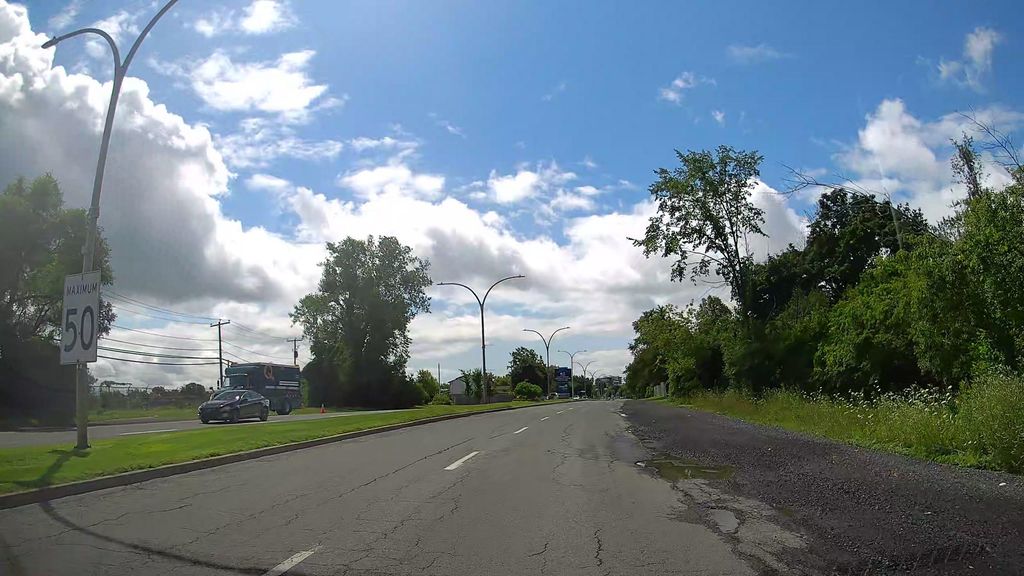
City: montreal